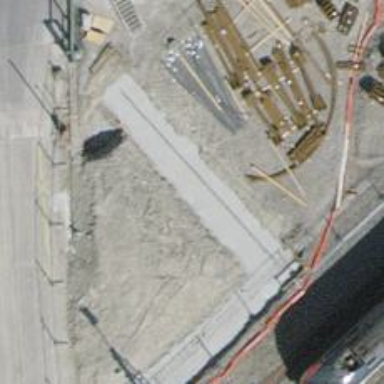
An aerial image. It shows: Railway buffer stop.